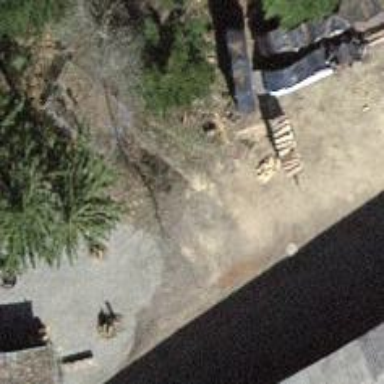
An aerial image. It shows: Barbecue facility.